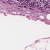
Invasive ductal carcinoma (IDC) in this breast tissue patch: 1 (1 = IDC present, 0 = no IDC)